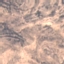
Land use / land cover: HerbaceousVegetation